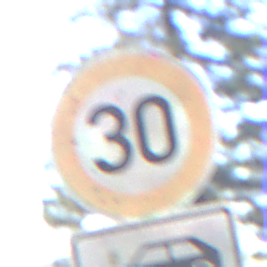
Verkehrszeichen: Geschwindigkeit30
Zusatzzeichen unten: HinweisDurchSinnbild14
Umgebung: Outdoor, Nature
Tageszeit: MorningAfternoon
Wetter: Clear
Licht: Natural
Jahreszeit: Winter
Kontrast: HighContrast